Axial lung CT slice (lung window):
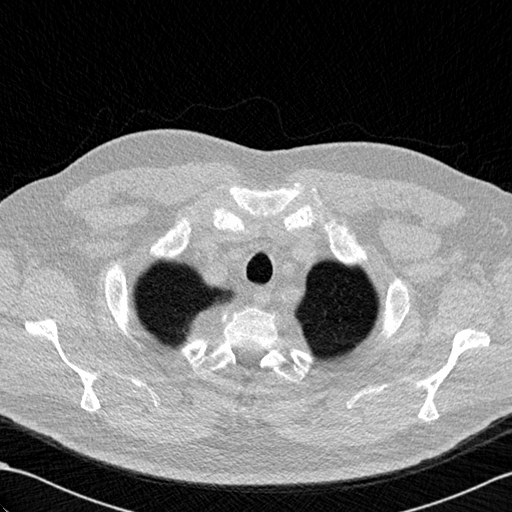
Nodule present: no